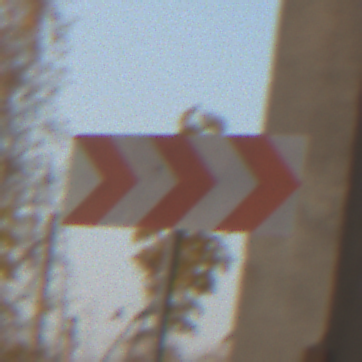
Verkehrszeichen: RichtungstafelnInKurvenGrossLinks
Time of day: SunriseSunset
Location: Roofed (Suburban)
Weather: Clear
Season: NotSpecified
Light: Natural